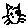
Label: cat